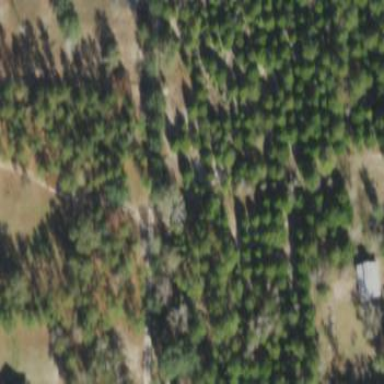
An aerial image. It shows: Plant nursery cultivating trees.